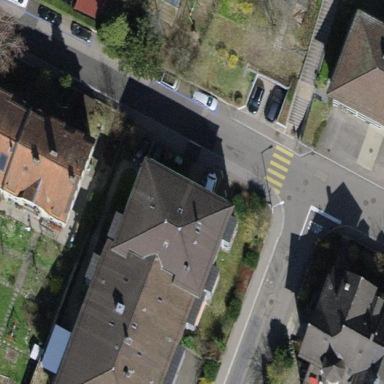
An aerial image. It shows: Hipped roof on apartment building.